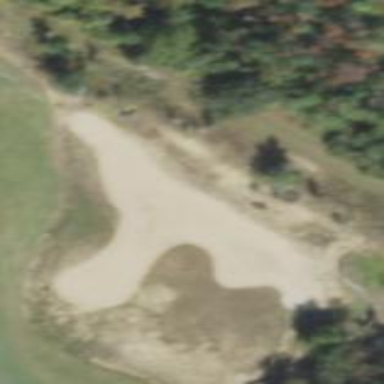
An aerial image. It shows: Sandy area is golf bunker.